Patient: sex F, age 26
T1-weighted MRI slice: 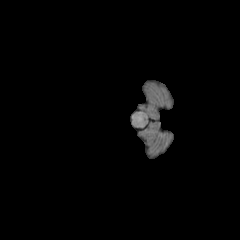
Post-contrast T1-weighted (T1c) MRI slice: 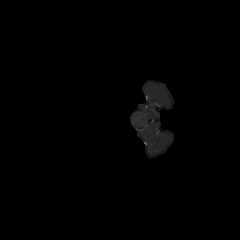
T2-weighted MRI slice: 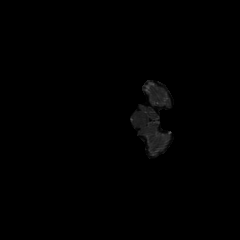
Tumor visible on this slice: no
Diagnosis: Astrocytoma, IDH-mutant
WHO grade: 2